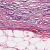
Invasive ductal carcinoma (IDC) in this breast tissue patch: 0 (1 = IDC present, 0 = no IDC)